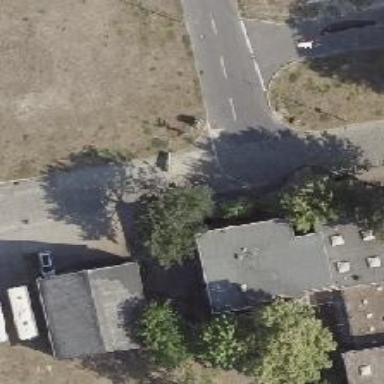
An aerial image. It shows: Living street.